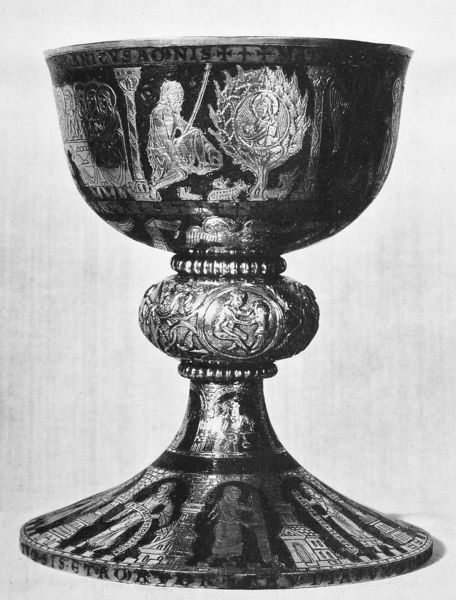
Titel: Kelch
Standort: Tremessen (EU - PL)
Schlagwörter: feuer, fuß, gott, menschen, schwarz, säule, säulen, weiss, gebäude, haus, malerei, architektur, silber, sockel, kelch, personen, rund, relief, schrift, figuren, inschrift, glänzend, metall, bauch, bronze, foto, becher, gefäss, schwarzweiß, herrscher, photo, knauf, heiligenschein, antik, heilige, abendmahl, zier, pokal, maria, grieche, punziert, schaft, trinkgefäss, kiche, schriftband, mose, spruchbänder, ziselierung, dornbusch, abendmahlskelch, dornenbusch